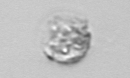
Label: Amoeba